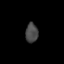
Tissue: lung
Cell type: Endothelial cells
Senescence score: 0.6049
Nuclear area (px): 241
Mean DAPI intensity: 71.046